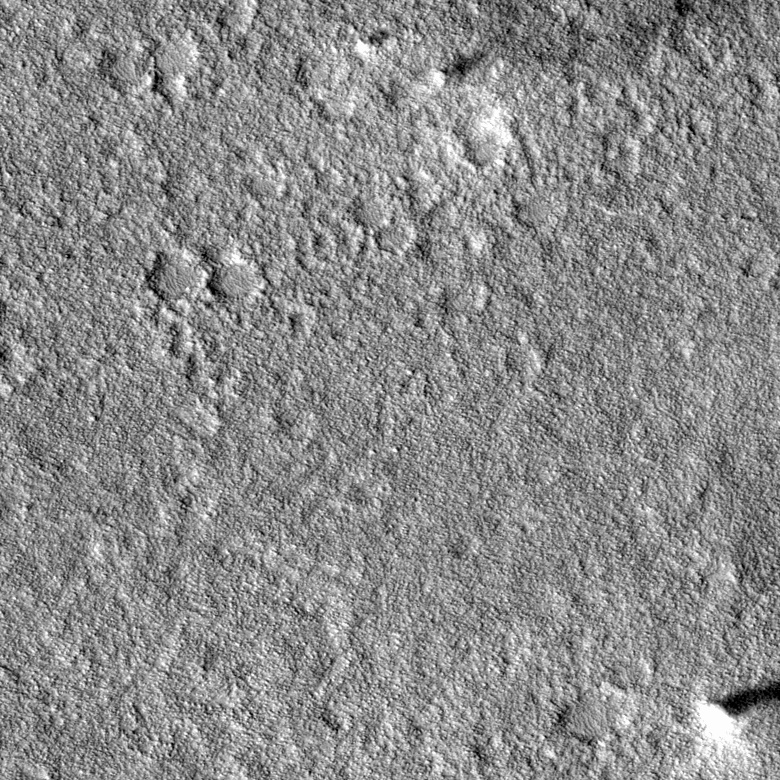
Label: dustdevil, dustdevil, dustdevil